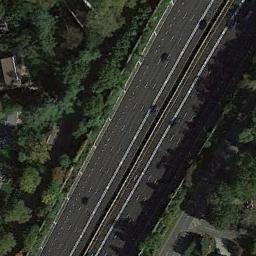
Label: freeway